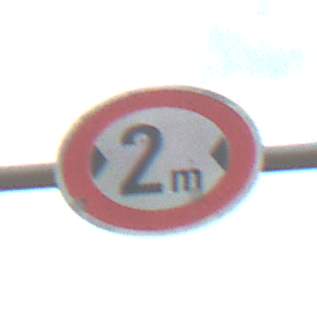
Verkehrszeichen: TatsaechlicheBreite2
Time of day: SunriseSunset
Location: Outdoor (Suburban)
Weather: PartlyCloudy
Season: NotSpecified
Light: Natural